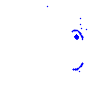
Particle: pion